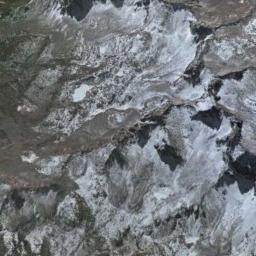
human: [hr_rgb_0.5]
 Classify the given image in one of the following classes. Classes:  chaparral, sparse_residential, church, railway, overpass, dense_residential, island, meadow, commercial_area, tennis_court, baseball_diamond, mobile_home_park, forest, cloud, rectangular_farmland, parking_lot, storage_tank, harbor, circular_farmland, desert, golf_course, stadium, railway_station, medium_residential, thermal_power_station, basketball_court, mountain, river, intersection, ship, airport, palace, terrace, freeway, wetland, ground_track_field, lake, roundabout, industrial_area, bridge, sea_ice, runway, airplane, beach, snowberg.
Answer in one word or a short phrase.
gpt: snowberg